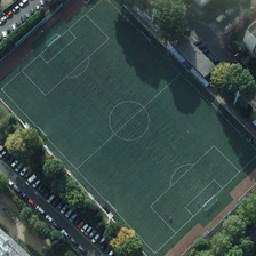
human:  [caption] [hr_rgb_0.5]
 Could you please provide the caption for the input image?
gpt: This is little JIM near the road.

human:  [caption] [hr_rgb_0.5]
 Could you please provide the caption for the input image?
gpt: JIM is green and the road is gray.

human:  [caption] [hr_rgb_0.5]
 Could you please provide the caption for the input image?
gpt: The stadium is green and the road is grey.

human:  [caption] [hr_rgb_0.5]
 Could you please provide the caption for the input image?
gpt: This is a small gymnasium by the road.

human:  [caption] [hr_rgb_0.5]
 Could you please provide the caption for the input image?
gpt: The gym is green and the street is gray.